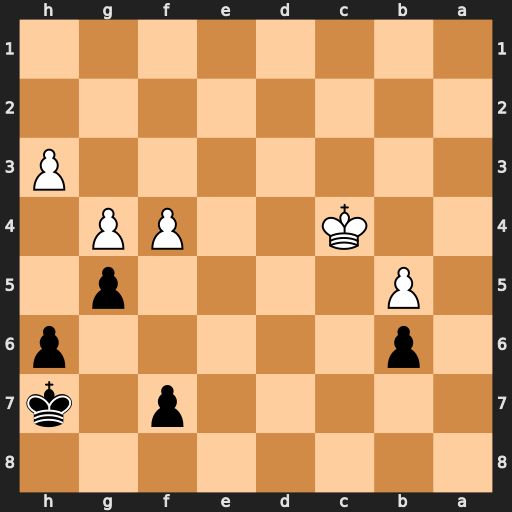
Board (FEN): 8/5p1k/1p5p/1P4p1/2K2PP1/7P/8/8
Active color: b
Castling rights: -
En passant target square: -
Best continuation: gxf4 Kd3 Kg6 Ke4 Kg5